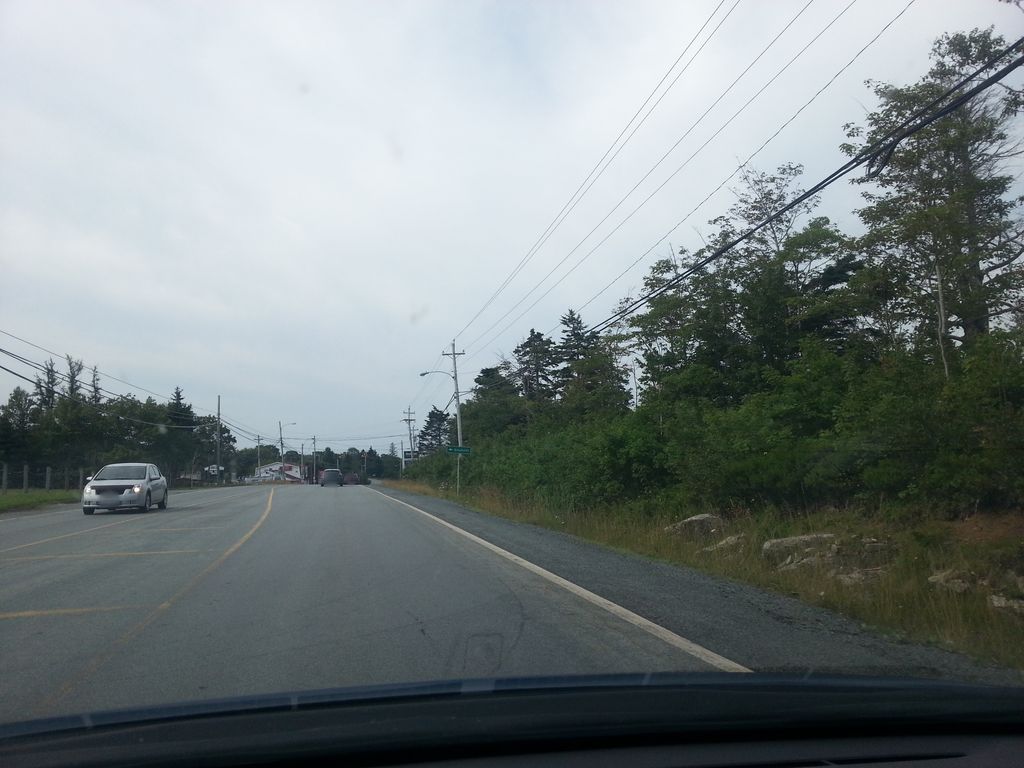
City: halifax